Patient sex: F
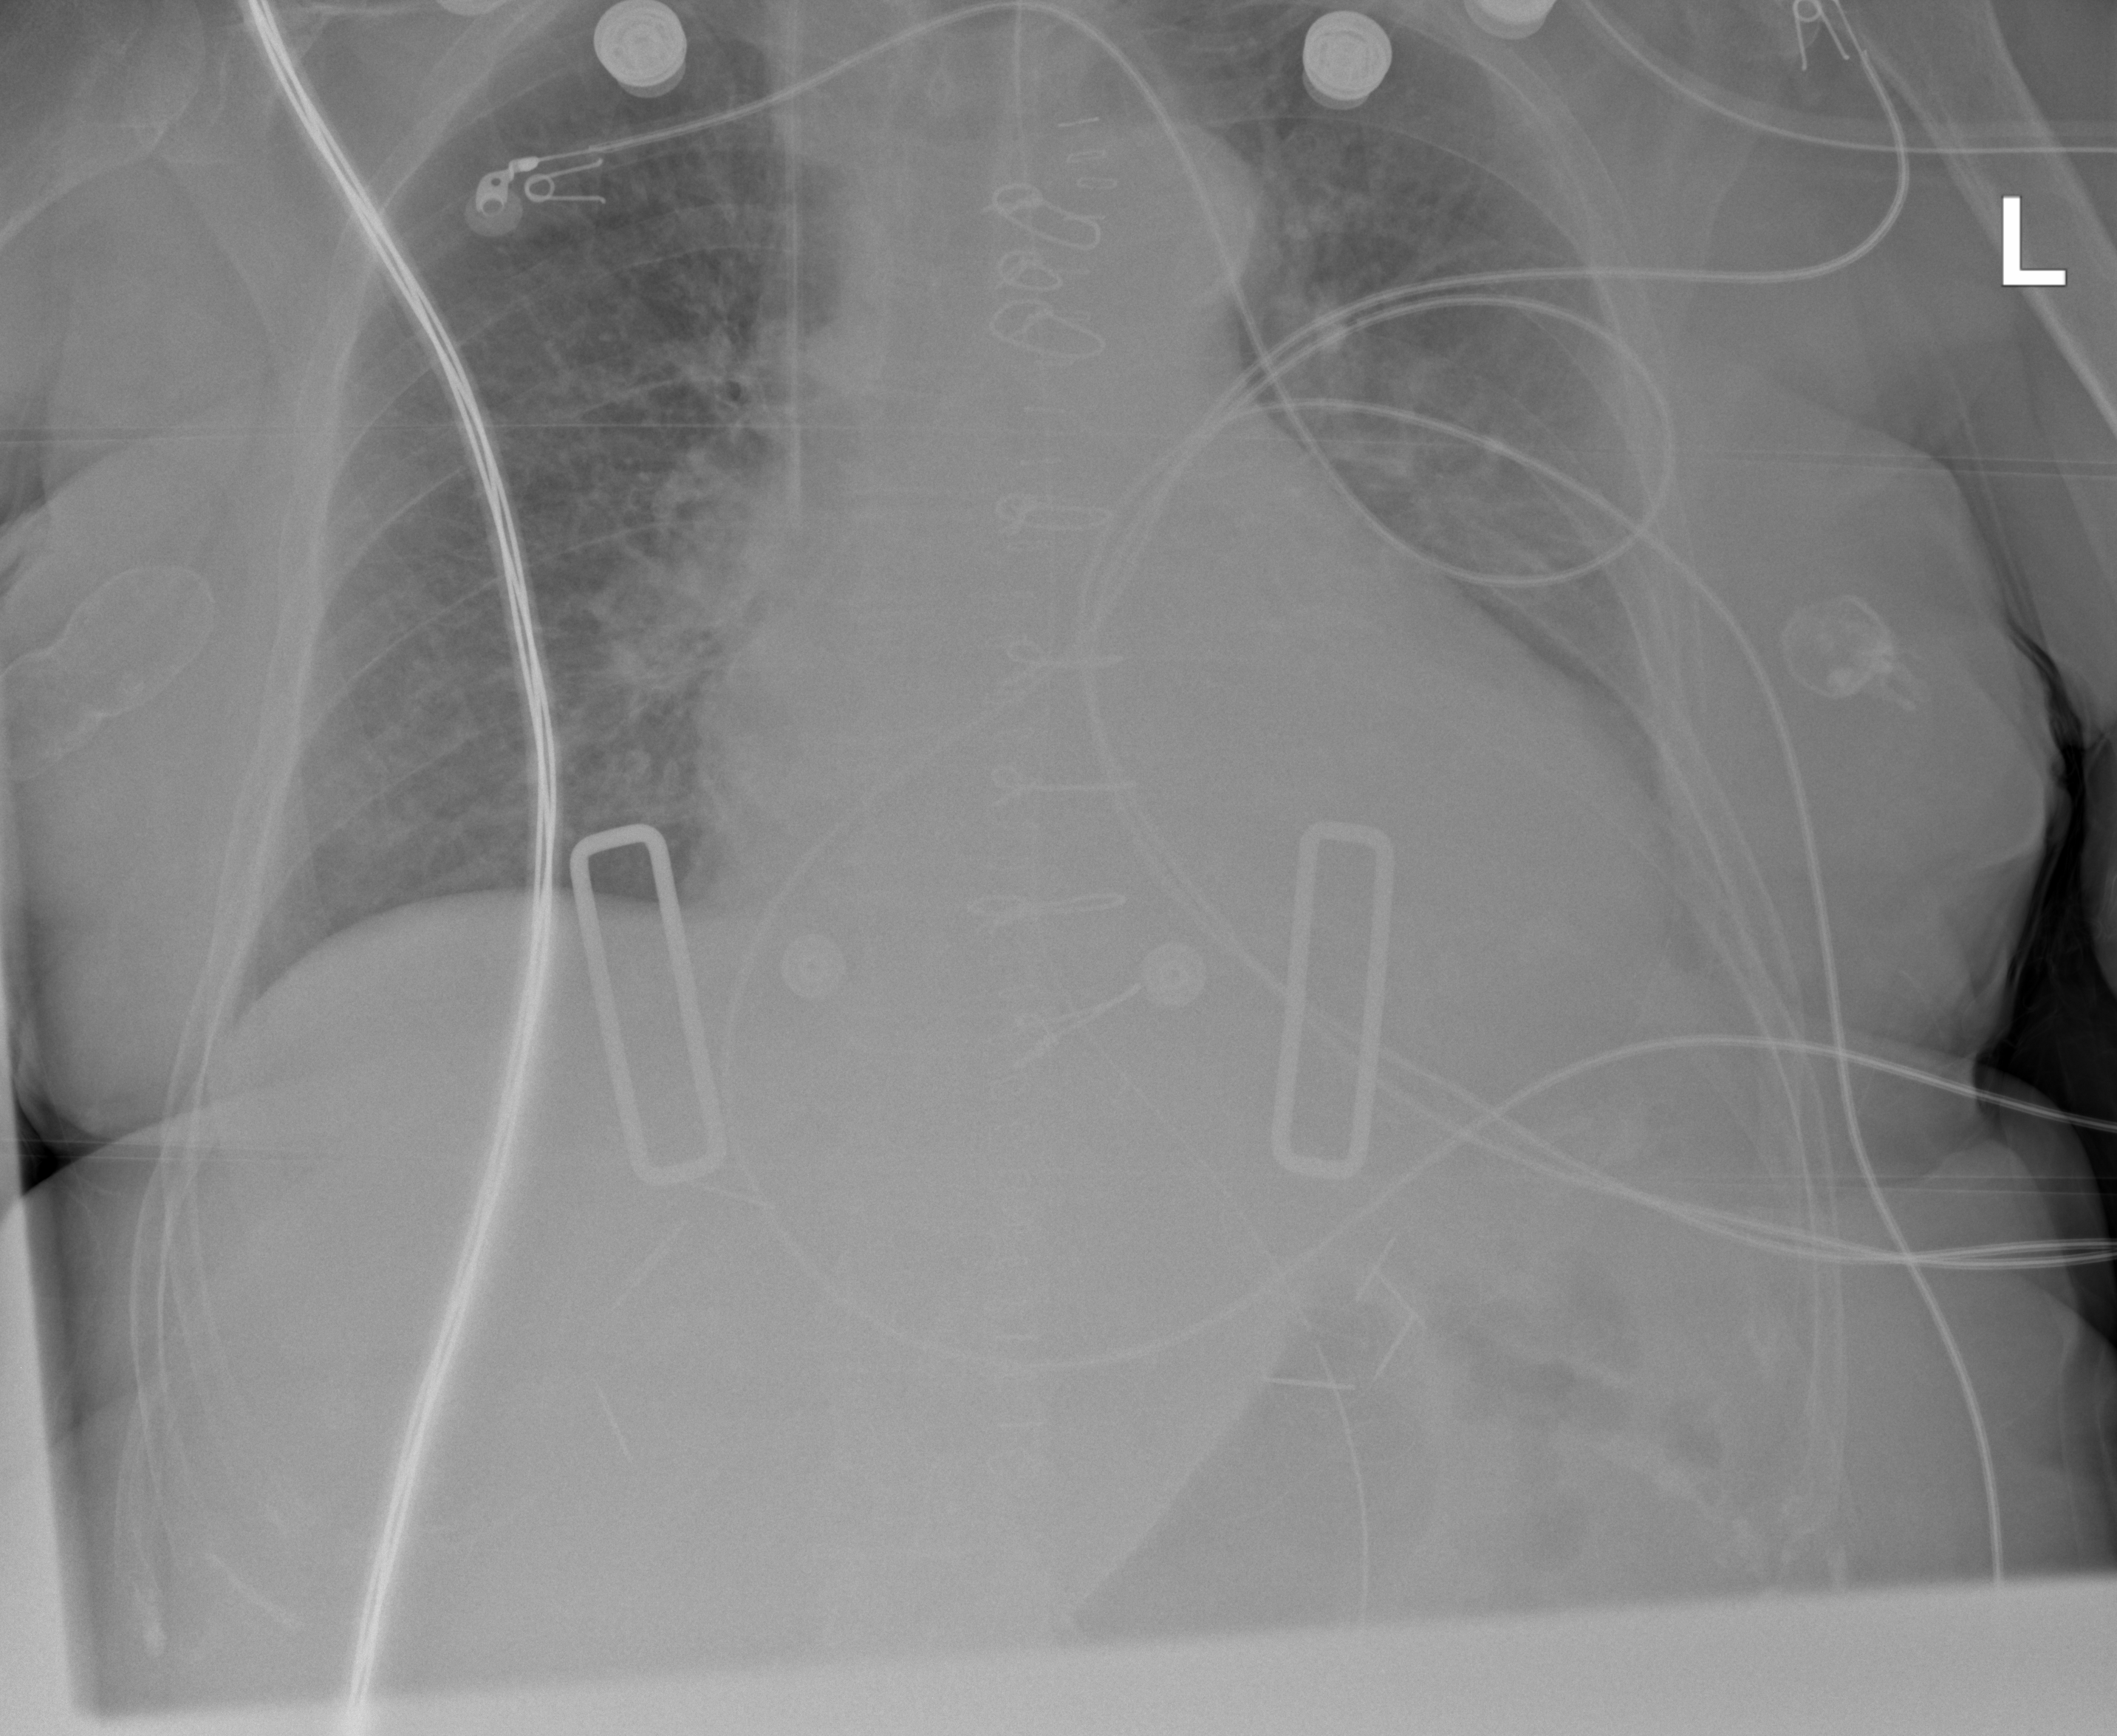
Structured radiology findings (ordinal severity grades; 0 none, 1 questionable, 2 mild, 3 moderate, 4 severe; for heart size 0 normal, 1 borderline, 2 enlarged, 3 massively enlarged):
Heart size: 2
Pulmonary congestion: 2
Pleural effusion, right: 0
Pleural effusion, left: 0
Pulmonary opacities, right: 0
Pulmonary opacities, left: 0
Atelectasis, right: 0
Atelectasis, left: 0